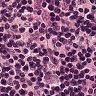
Metastatic tissue present: no